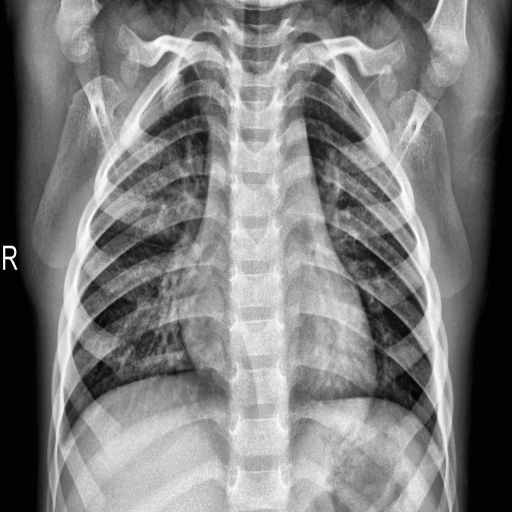
Finding: NORMAL